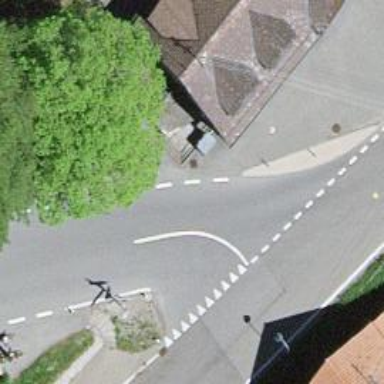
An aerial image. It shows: Tertiary road with asphalt surface.